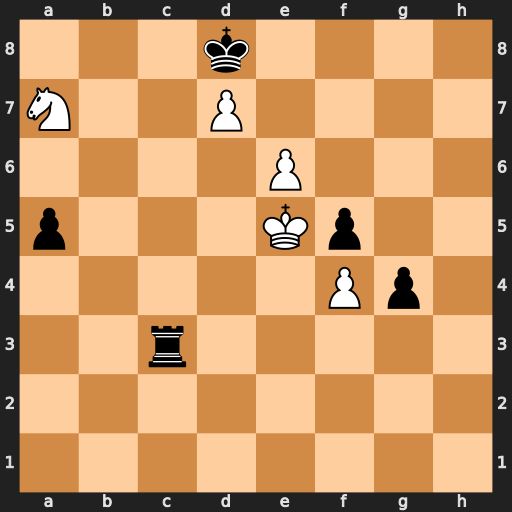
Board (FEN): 3k4/N2P4/4P3/p3Kp2/5Pp1/2r5/8/8
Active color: w
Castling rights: -
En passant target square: -
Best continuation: Kf6 Rc7 e7+ Kxd7 Kf7 Rxa7 e8=Q+